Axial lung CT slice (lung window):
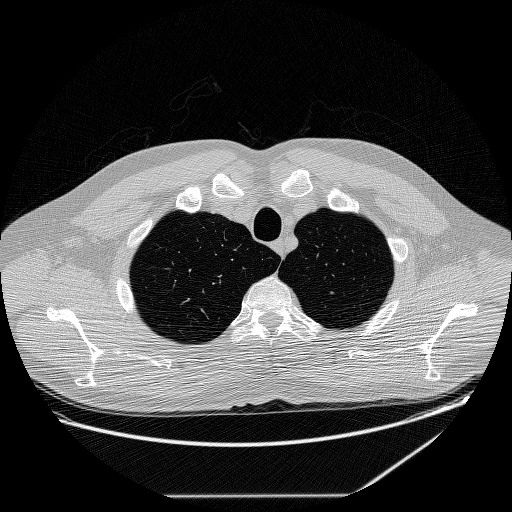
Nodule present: no